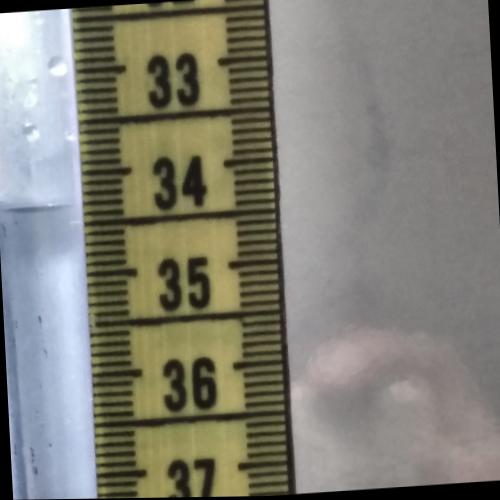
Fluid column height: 34.3 cm